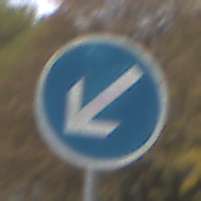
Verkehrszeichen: VorgeschriebeneVorbeifahrtLinks
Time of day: MorningAfternoon
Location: Outdoor (Nature)
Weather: Overcast
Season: Autumn
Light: Natural